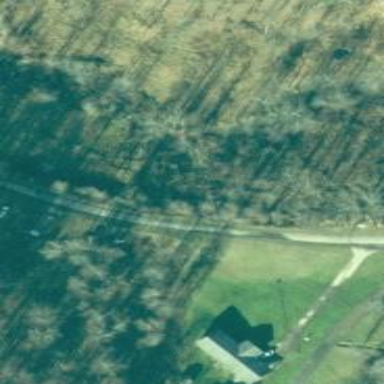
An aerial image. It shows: Abandoned railway adjacent to unclassified road.